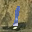
Label: 1